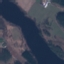
Land use / land cover class: River